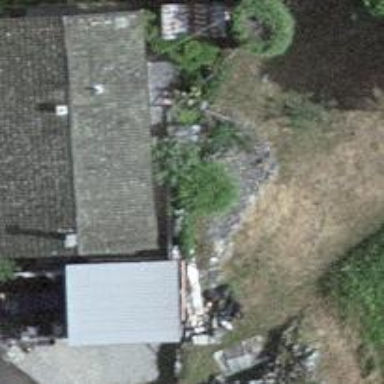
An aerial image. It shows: Detached building with gabled roof.